Aerial crown-view tile of a tropical tree (Barro Colorado Island, Panama), acquired 20240813:
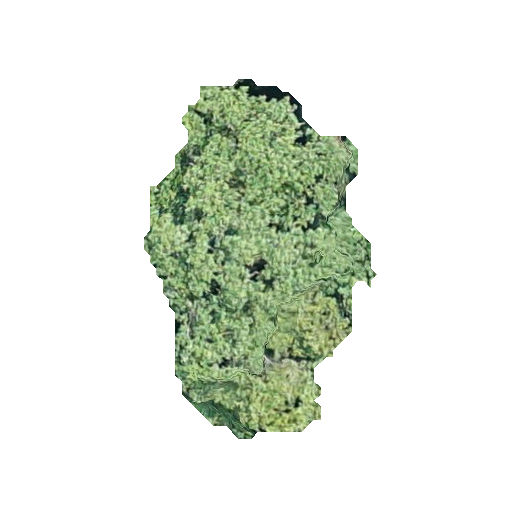
Species: Hieronyma alchorneoides
GBIF accepted scientific name: Hieronyma alchorneoides
Crown area: 85.556 m²